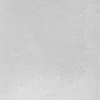
Atmospheric dust classification: dusty